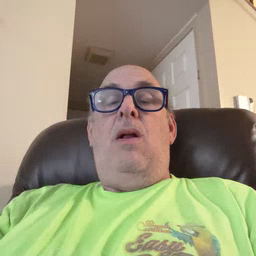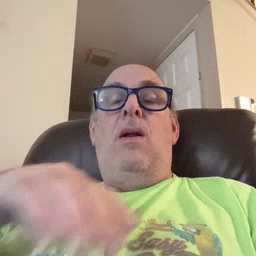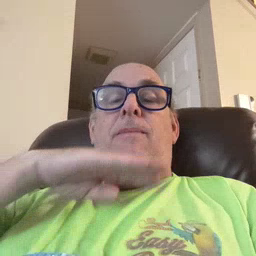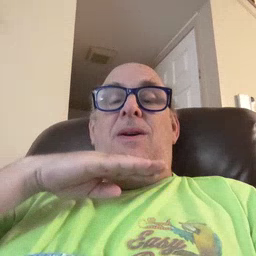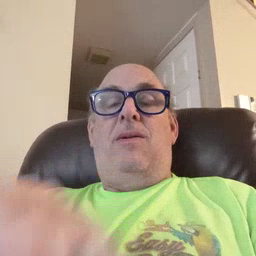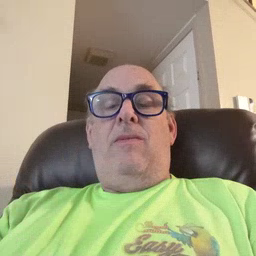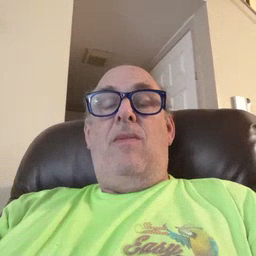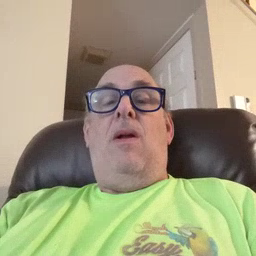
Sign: pig